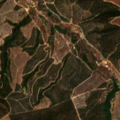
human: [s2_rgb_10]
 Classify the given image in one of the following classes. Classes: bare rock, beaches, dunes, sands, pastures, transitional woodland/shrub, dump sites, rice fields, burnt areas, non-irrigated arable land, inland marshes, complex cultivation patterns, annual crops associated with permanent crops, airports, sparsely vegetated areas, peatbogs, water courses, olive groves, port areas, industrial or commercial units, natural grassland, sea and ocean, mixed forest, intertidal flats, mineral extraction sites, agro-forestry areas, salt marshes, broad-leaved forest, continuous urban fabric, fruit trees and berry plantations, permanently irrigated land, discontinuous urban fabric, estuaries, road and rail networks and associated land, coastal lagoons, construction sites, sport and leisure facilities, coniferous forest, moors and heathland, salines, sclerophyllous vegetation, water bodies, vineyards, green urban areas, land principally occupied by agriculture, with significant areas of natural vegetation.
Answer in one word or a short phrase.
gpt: olive groves, broad-leaved forest, transitional woodland/shrub